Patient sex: F
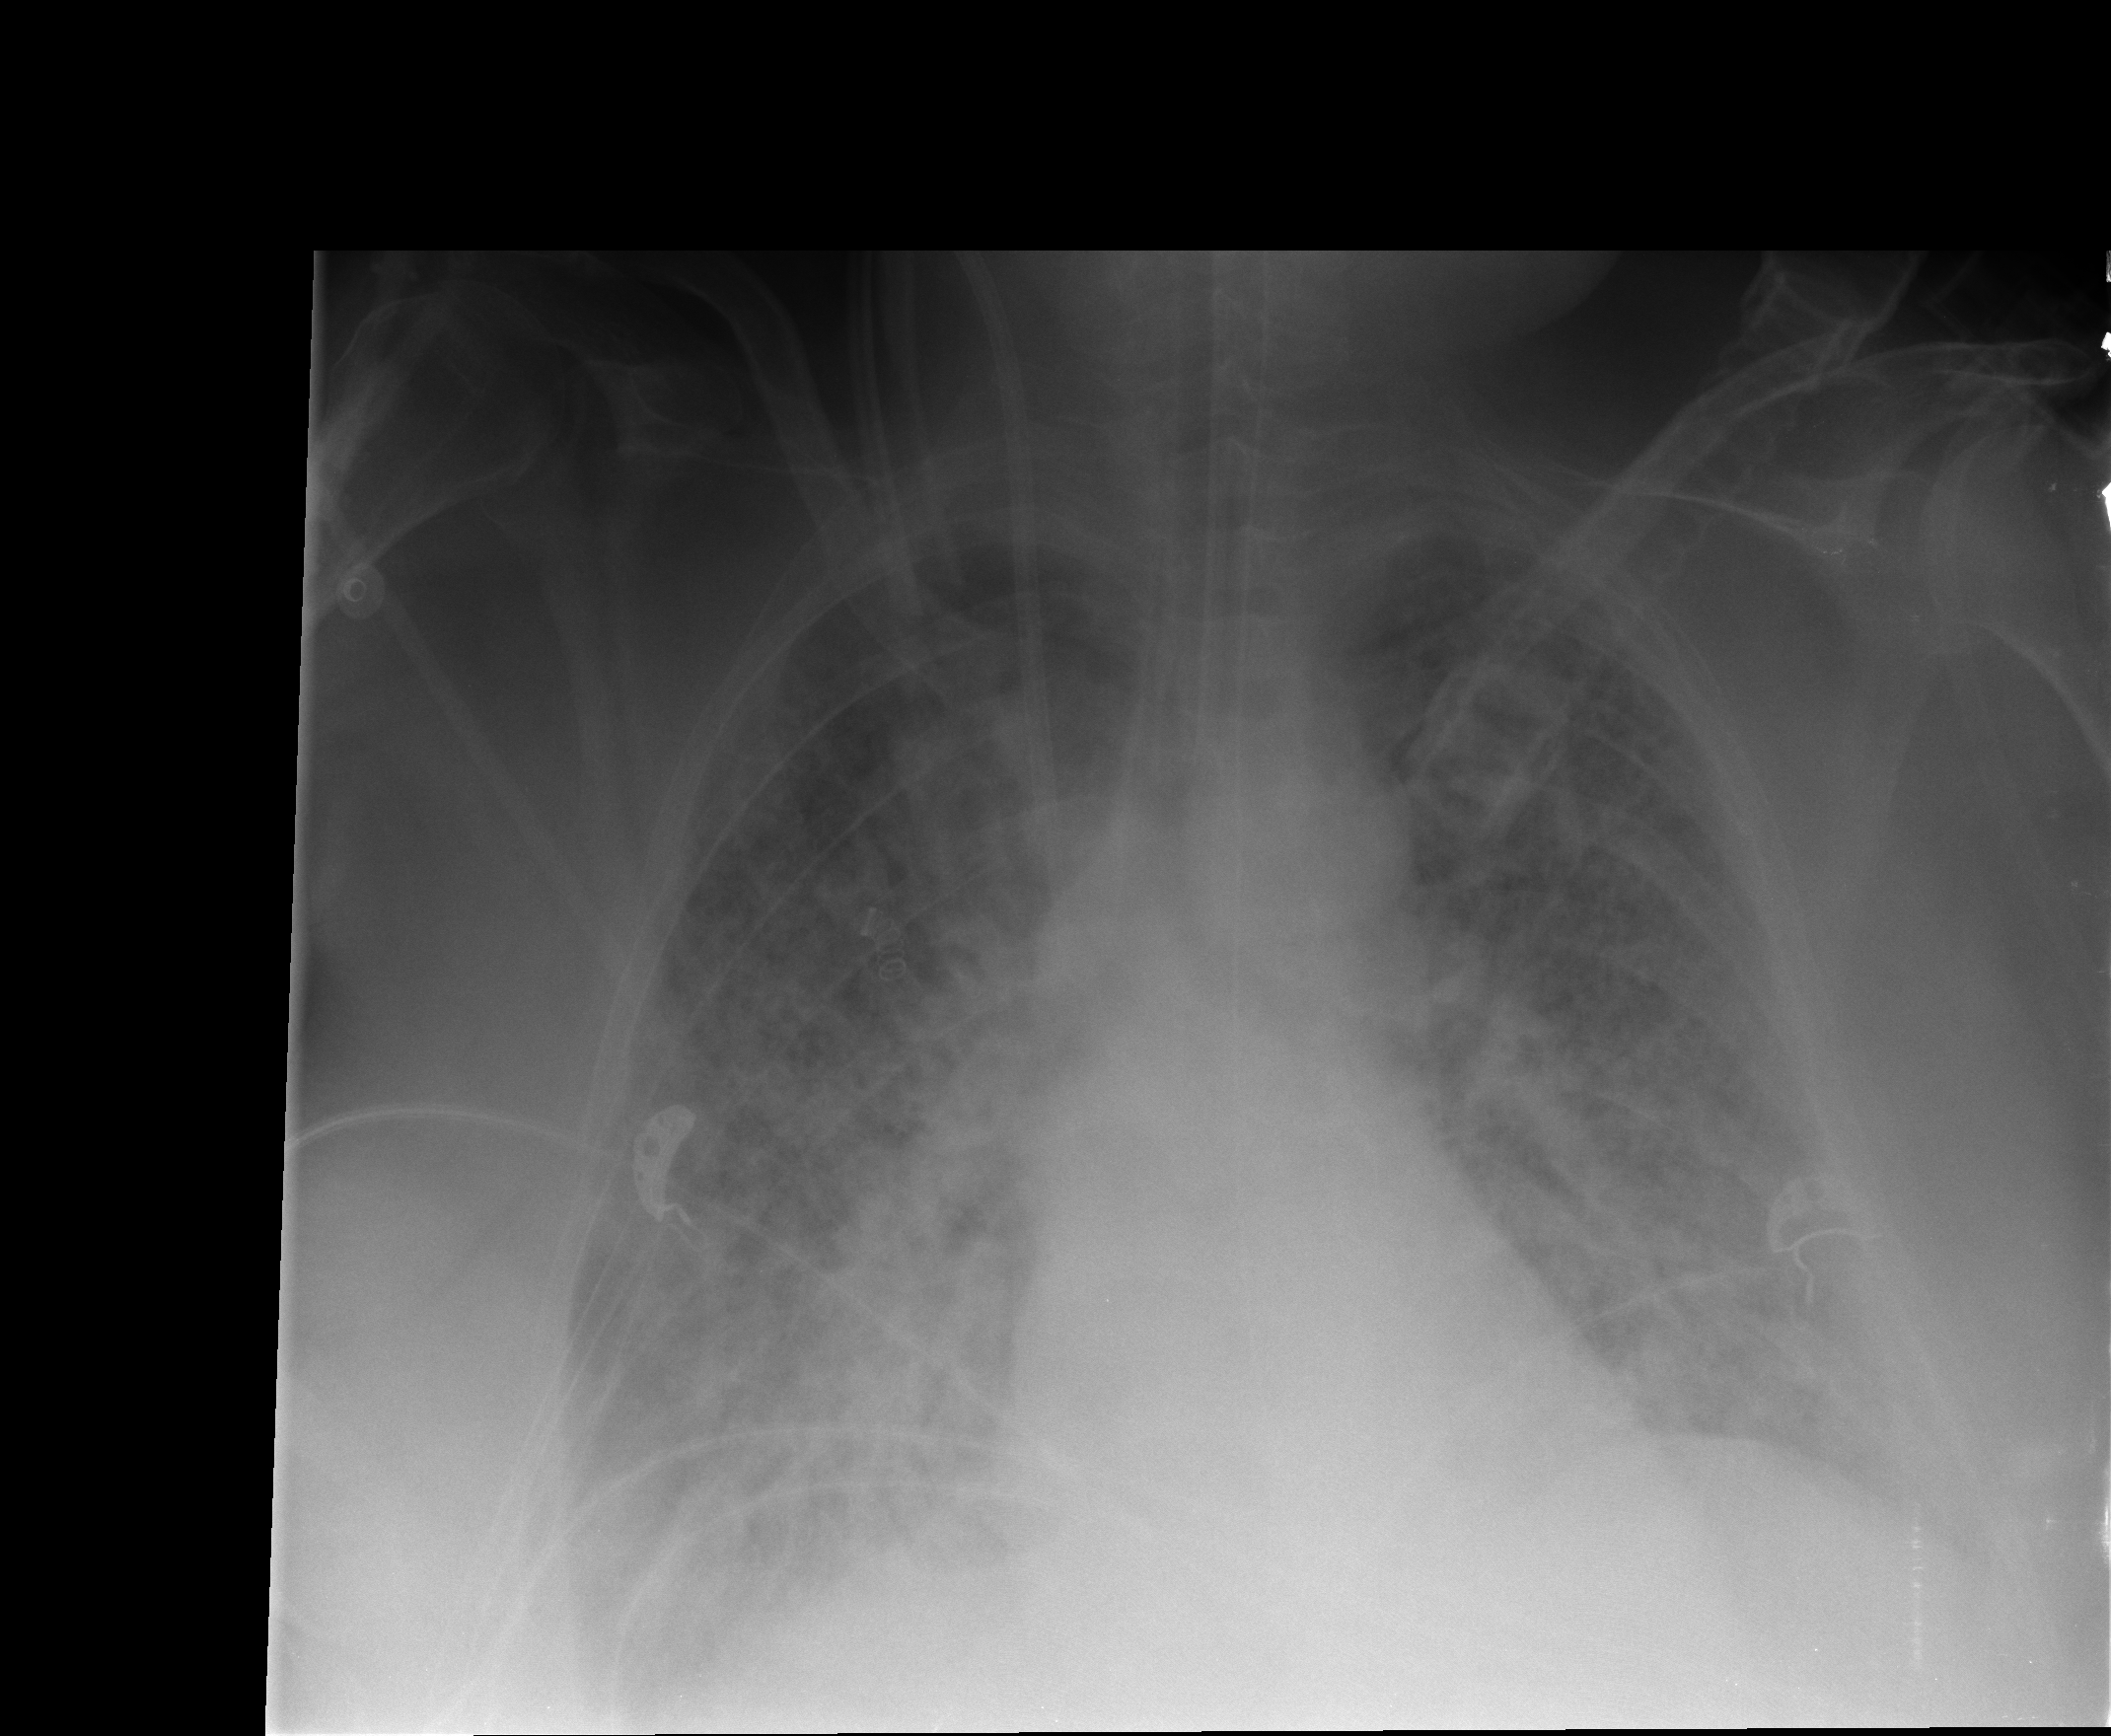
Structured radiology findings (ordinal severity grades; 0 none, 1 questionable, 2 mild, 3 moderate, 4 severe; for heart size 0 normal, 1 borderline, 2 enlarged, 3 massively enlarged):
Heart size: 0
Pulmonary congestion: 2
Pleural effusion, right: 1
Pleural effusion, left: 1
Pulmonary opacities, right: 4
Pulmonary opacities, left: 3
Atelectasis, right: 3
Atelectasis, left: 2